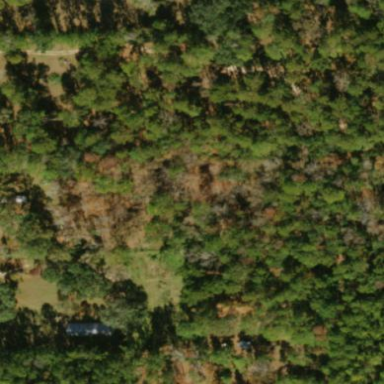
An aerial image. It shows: Mixed woodland area with various types of leaves.